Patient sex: M
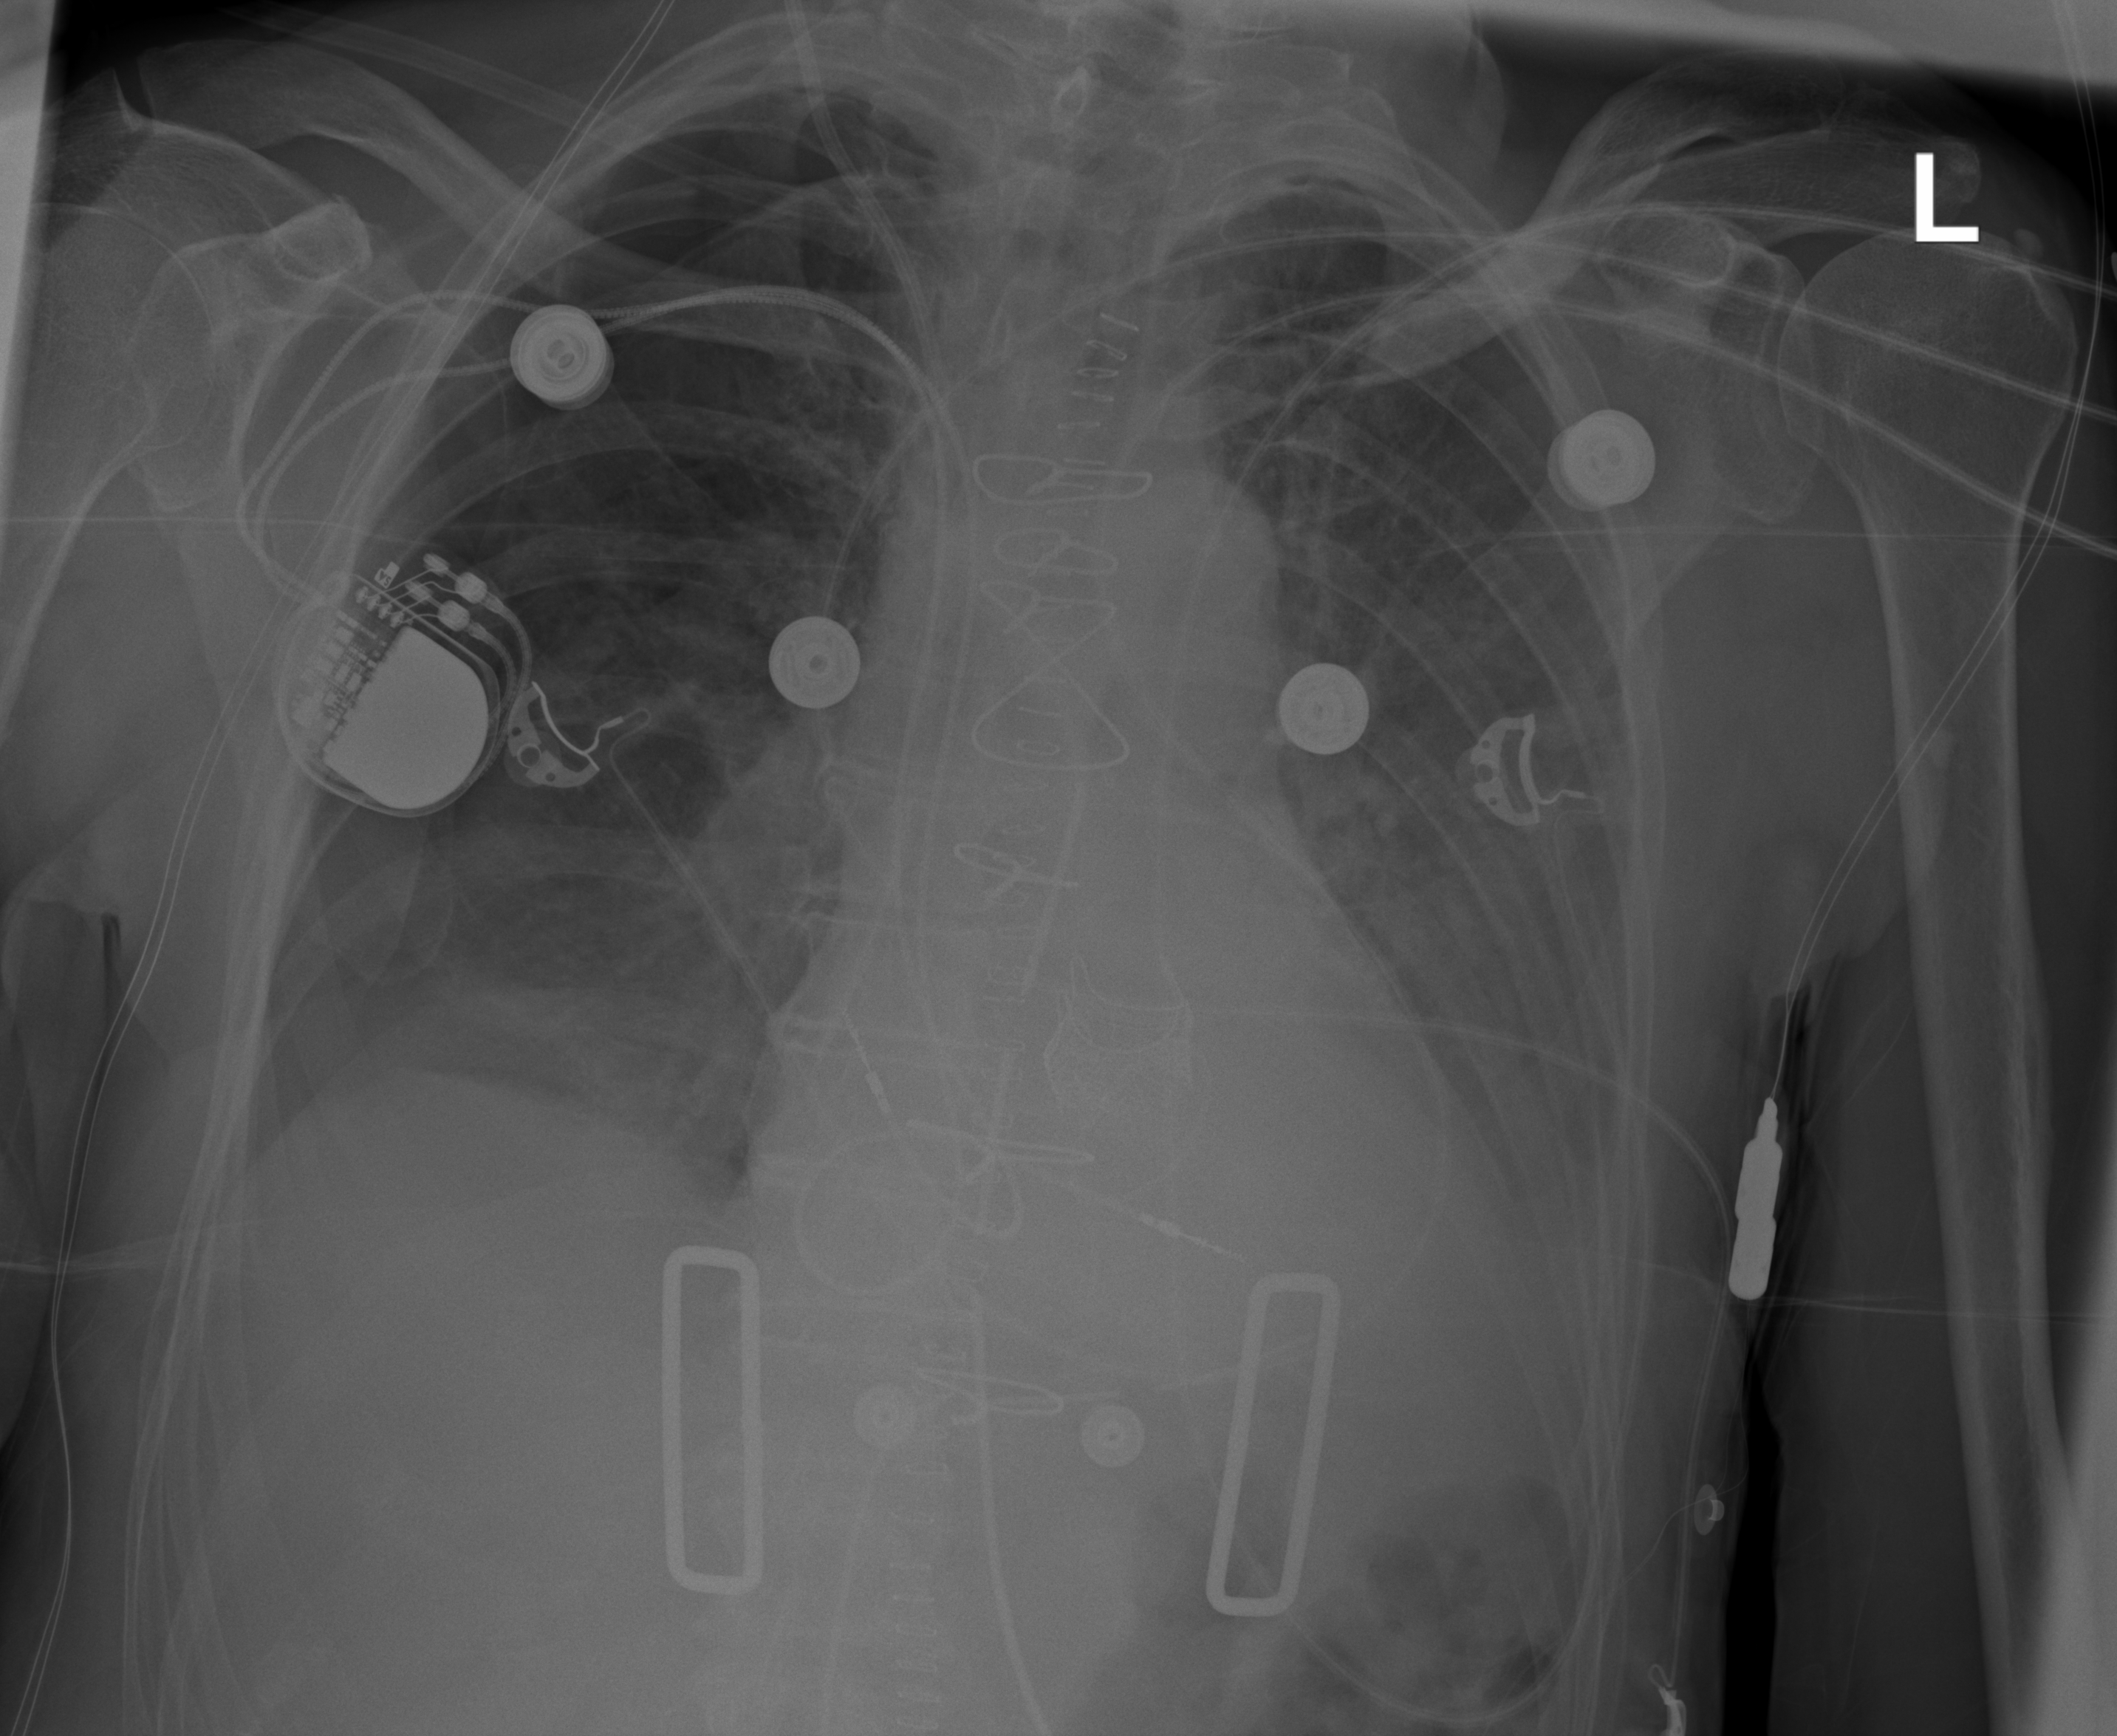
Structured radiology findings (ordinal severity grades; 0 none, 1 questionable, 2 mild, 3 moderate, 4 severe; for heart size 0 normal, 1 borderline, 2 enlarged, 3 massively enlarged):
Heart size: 0
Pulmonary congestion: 2
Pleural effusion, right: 2
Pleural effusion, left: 2
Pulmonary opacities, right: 0
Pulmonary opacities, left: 0
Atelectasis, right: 0
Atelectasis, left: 0